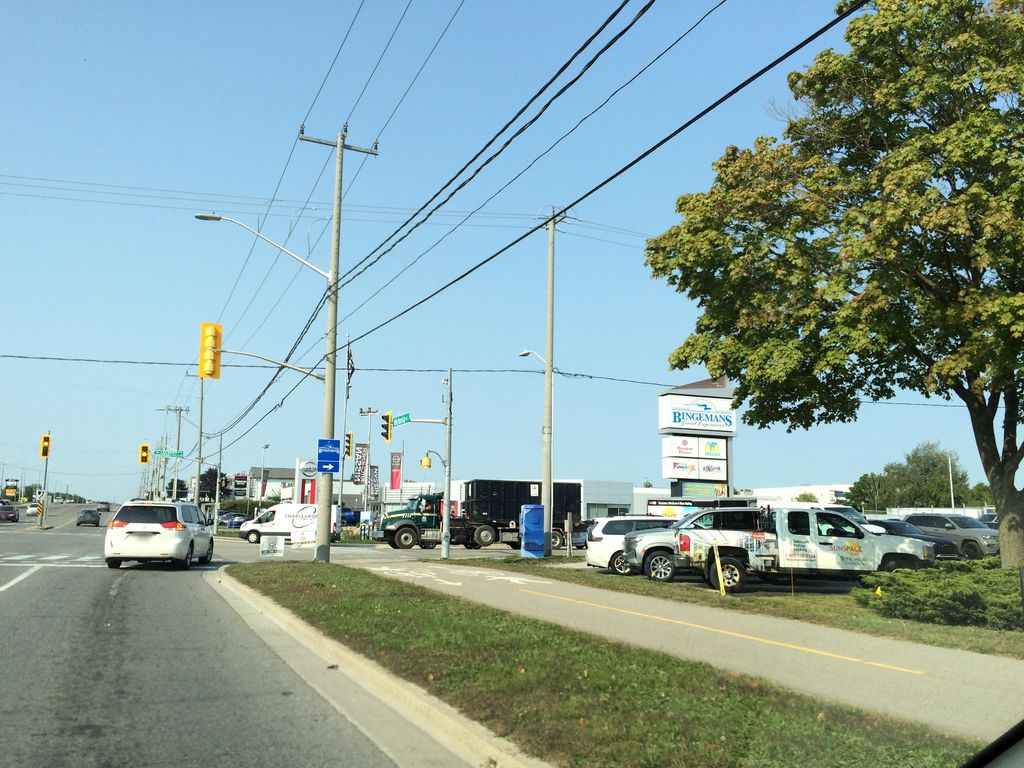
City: kitchener-waterloo